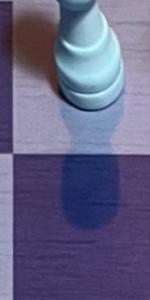
Label: Empty